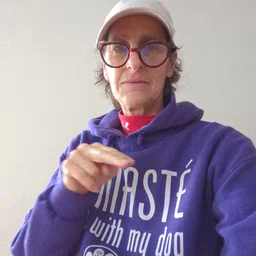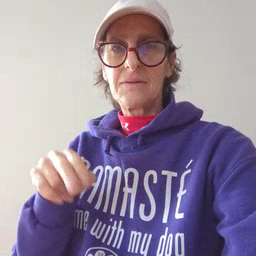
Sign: puzzle